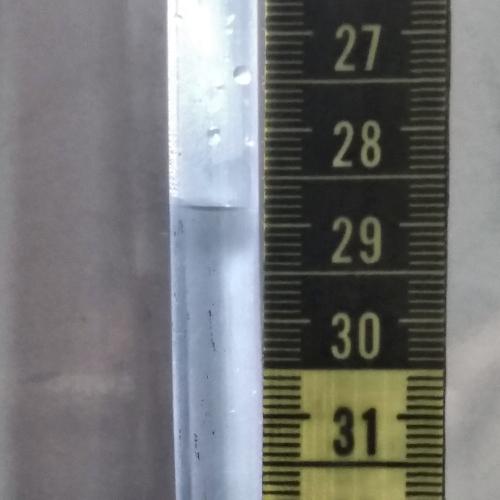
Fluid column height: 28.8 cm